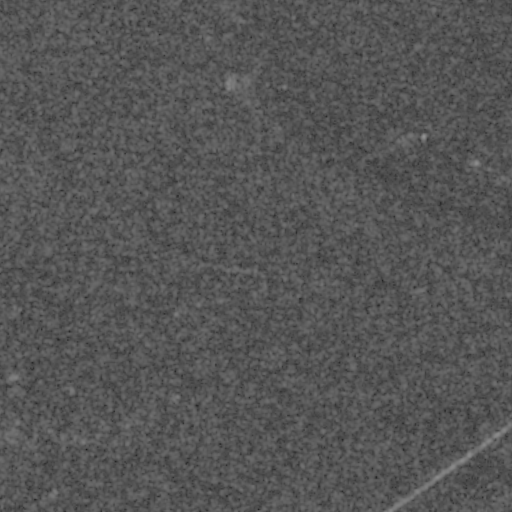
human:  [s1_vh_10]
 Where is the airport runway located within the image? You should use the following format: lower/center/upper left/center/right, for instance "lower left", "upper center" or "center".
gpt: The airport runway is located in the upper right of the image.
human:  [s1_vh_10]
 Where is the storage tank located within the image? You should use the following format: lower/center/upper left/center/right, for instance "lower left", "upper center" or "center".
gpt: The storage tank is located in the upper right of the image.
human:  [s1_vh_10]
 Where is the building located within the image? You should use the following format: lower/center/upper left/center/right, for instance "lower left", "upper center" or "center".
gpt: The building is located in the upper right of the image.
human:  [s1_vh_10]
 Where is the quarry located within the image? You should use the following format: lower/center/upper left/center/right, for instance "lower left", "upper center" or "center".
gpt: There is no quarry in the image.

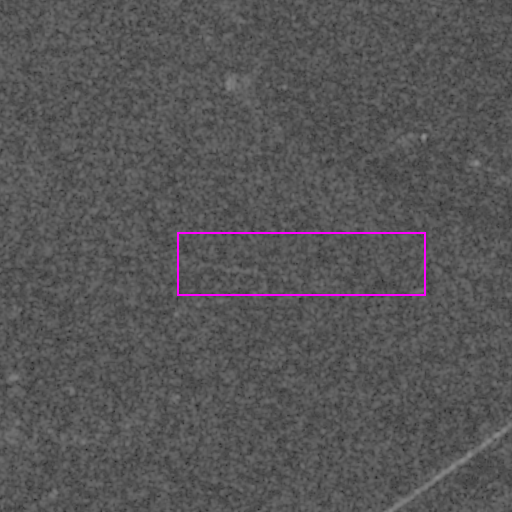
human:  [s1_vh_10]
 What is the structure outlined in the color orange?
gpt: There is no orange outline.
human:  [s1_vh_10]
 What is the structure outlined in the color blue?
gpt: There is no structure outlined in blue.